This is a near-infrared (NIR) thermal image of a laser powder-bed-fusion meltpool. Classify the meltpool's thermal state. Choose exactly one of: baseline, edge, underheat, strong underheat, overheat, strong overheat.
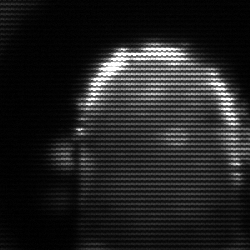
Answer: baseline